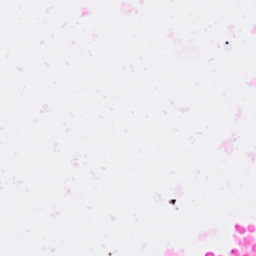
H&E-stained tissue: Breast